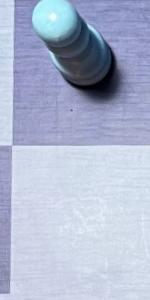
Label: Empty